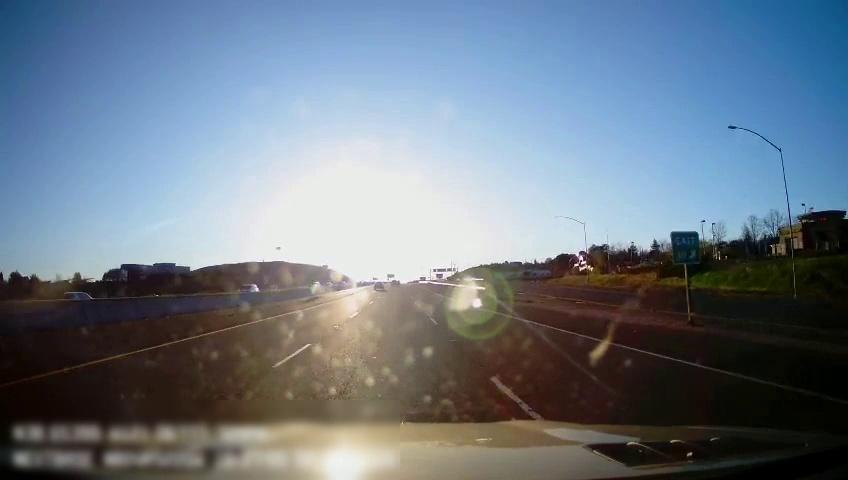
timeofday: Day
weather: Sunny
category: Drivable Space
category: Vehicles | Truck
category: Vehicles | Car
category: Vehicles | Car
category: Lanes | Alternate Lane
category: Lanes | Current Lane
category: Lanes | Current Lane
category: Lanes | Alternate Lane
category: Lanes | Alternate Lane
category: Traffic | Signs